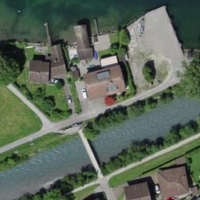
EUNIS habitat code: 14
Species observed at this site:
Betula pendula
Veronica filiformis